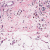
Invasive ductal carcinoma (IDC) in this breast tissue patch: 0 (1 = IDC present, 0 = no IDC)